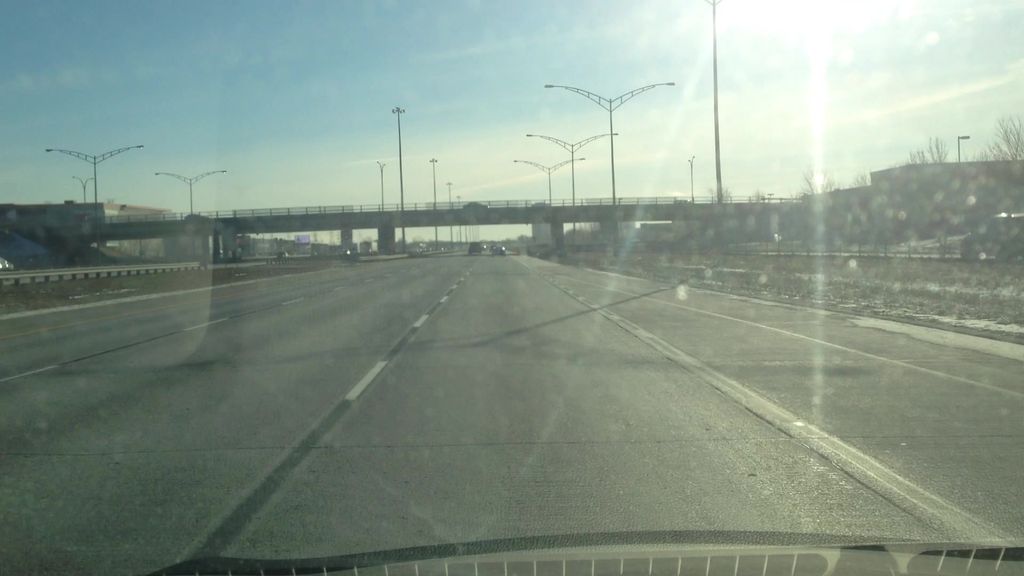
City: montreal